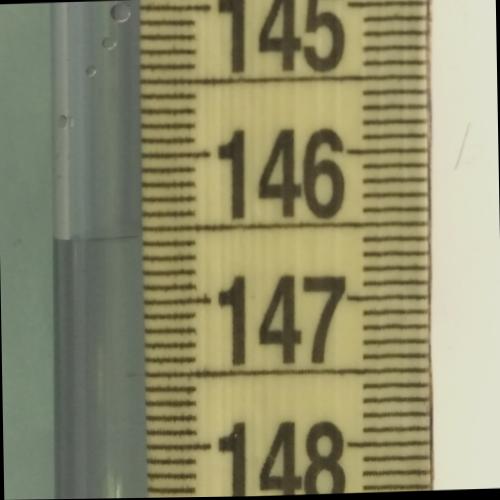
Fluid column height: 146.6 cm